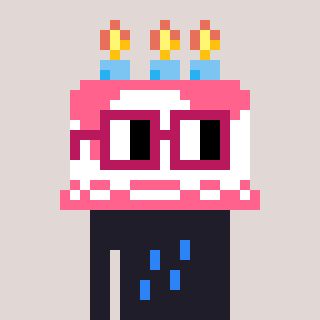
a pixel art character with square dark red glasses, a cake-shaped head and a grayscale-colored body on a warm background